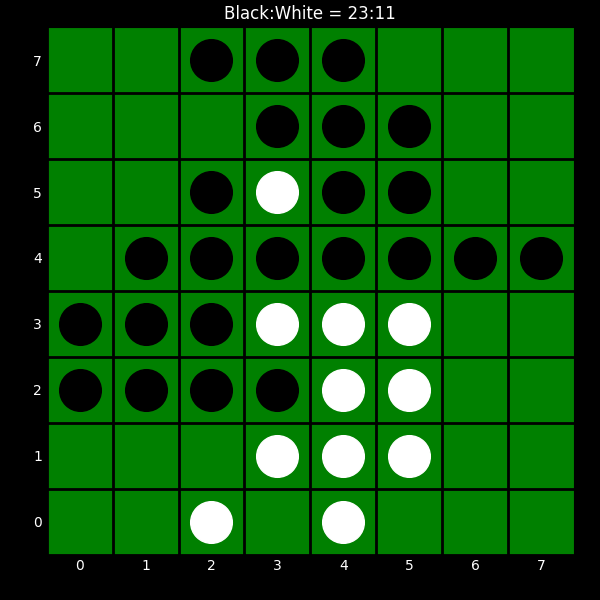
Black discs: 23
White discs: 11